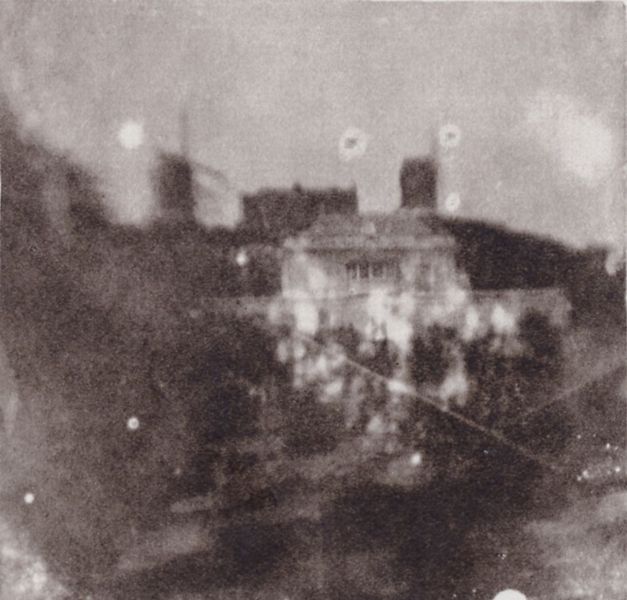
Titel: Windmühlen
Künstler: Hippolyte Bayard
Schlagwörter: berg, dunkel, himmel, meer, schatten, wasser, weiß, bäume, fluss, landschaft, menschen, see, stadt, ufer, braun, fenster, grau, hintergrund, lampen, licht, lichter, nacht, schwarz, straße, terasse, tür, dach, gebäude, haus, park, weg, wolke, menge, alt, richter, architektur, holland, häuser, mühle, spiegelung, windmühle, brüstung, sonne, pflanzen, kamin, schornstein, turm, windmühlen, garten, balkon, umrisse, ansicht, dorf, mauer, nebel, fabrik, sepia, hafen, dampfer, treppe, balcony, white, black, detail, monet, streifen, striche, lichtreflexe, unscharf, foto, fotografie, photographie, regen, stadtansicht, punkte, schimmer, mond, belichtung, leuchtturm, schwarz-weiss, photo, flecken, villa, diffus, verschwommen, verwischt, rechteckig, building, tower, zentrum, abzug, black and white, tropfen, kratzer, stadthaus, körner, windmill, gerhard, schidd, blurry, camera obscura, verwaschen, st. petersburg, kamera, belichtet, körnig, flackern, geflacker, fotoo, damaged, h#immel